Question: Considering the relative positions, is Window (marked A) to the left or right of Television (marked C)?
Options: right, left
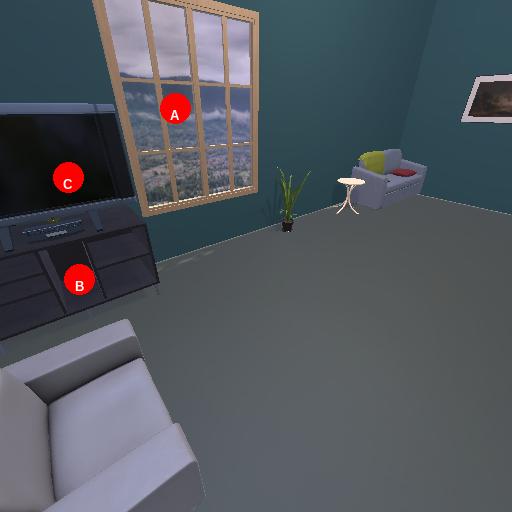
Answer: right